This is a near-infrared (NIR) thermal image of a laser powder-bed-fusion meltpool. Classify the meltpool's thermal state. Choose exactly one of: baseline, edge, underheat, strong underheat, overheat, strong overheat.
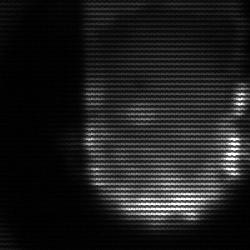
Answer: baseline